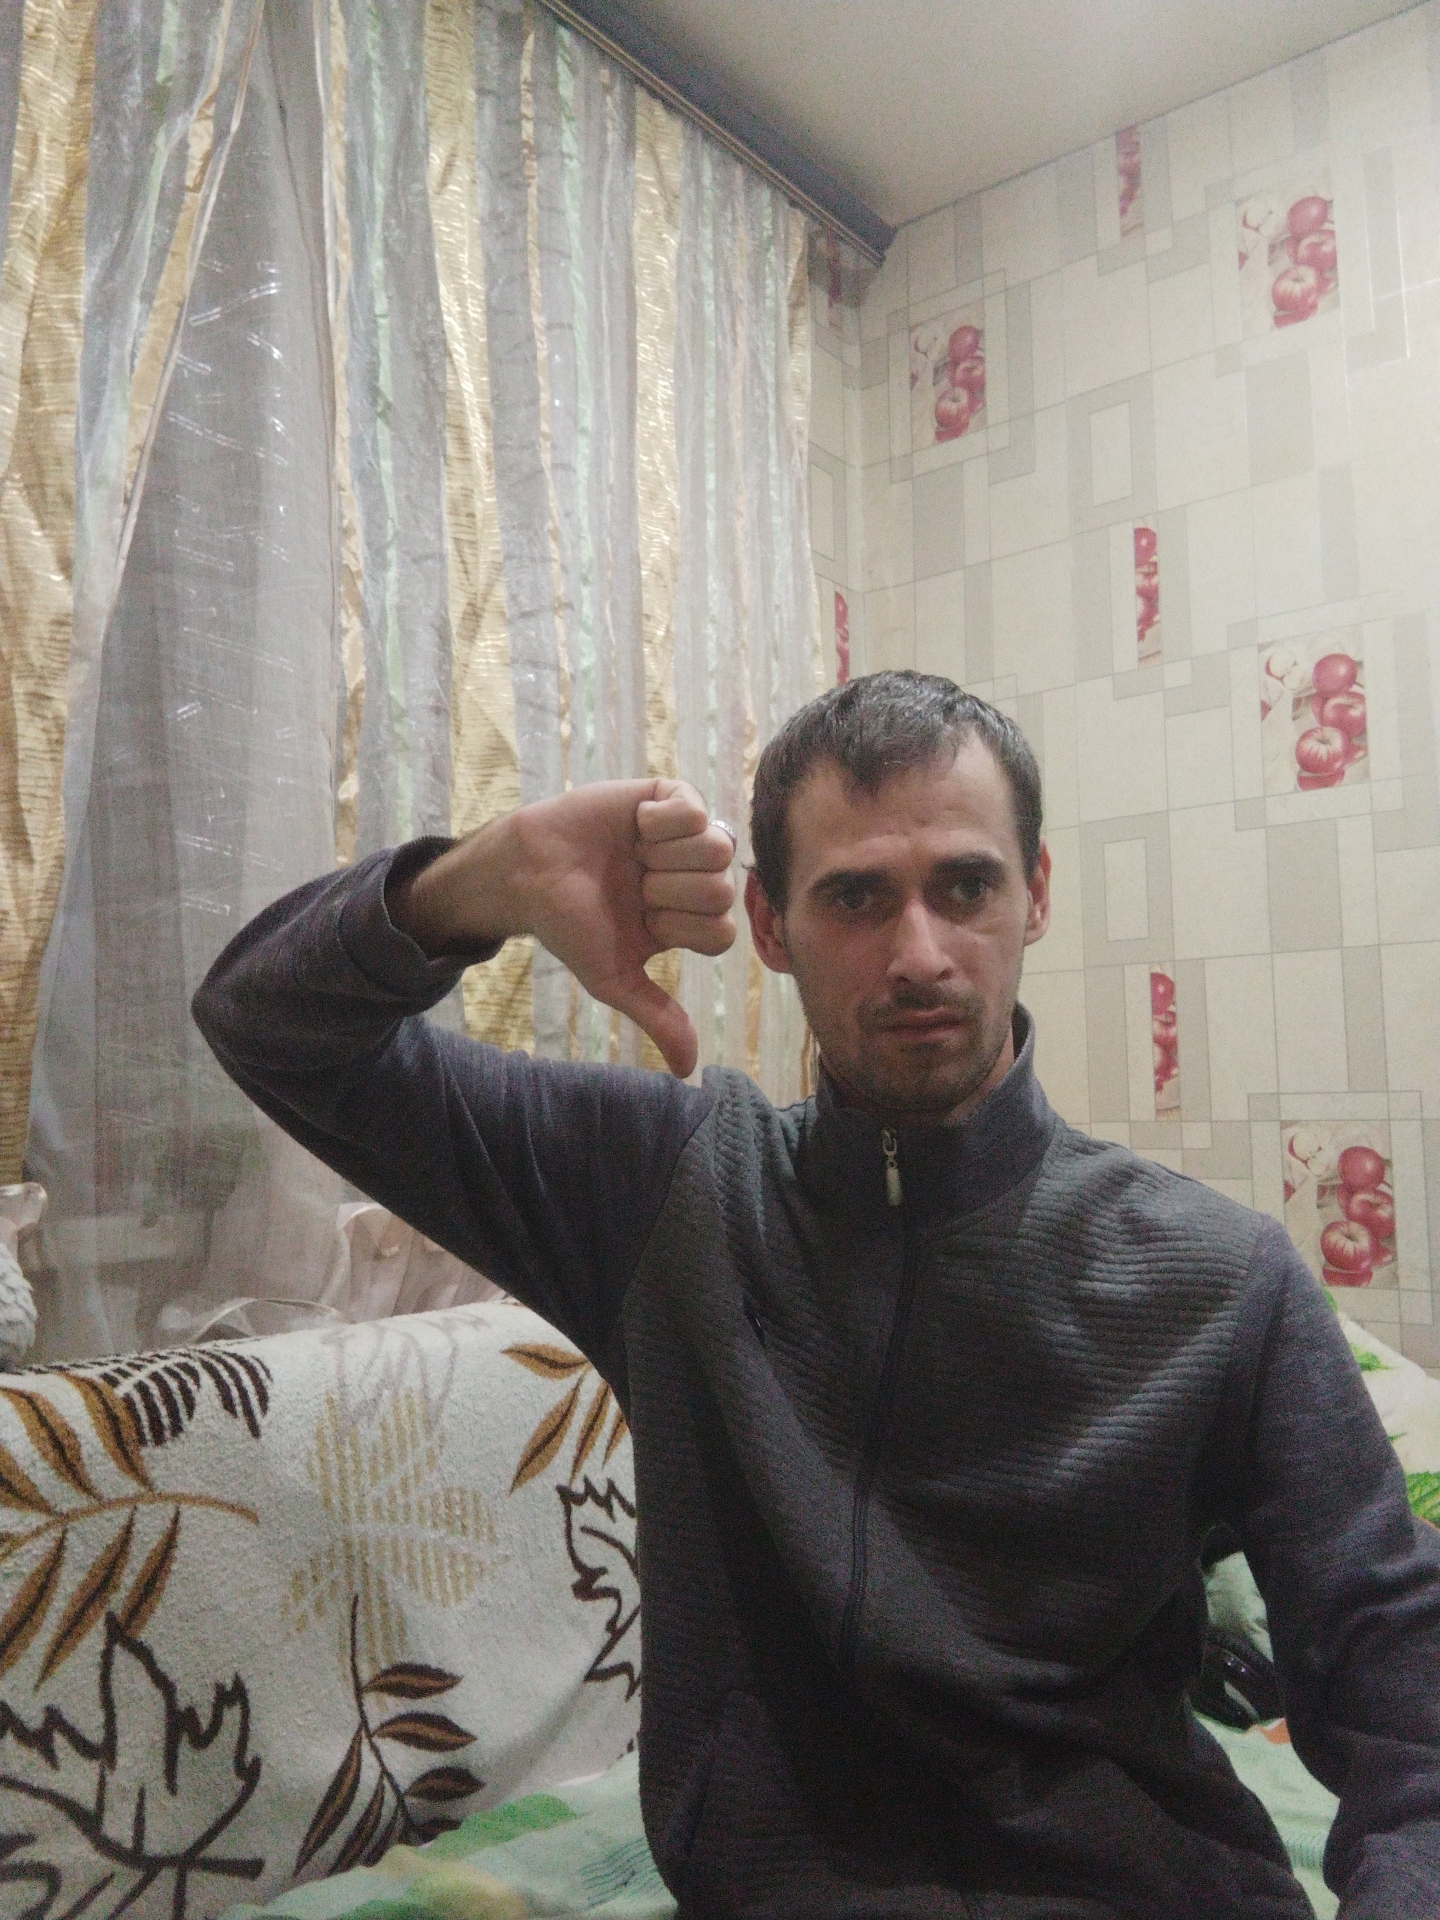
Label: noise